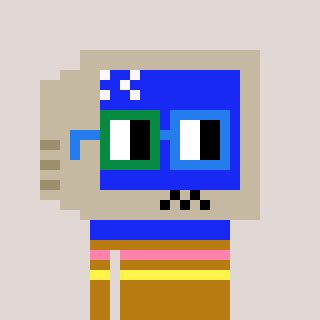
a pixel art character with square green and blue glasses, a old monitor-shaped head and a gold-colored body on a warm background